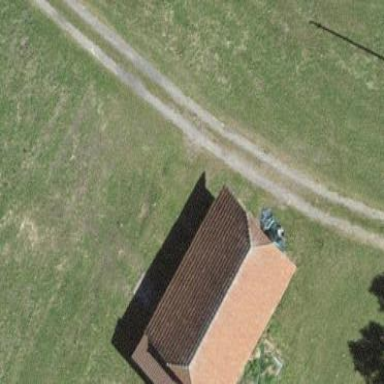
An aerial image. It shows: Rural barn.